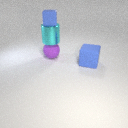
small blue rubber cube above large purple rubber sphere